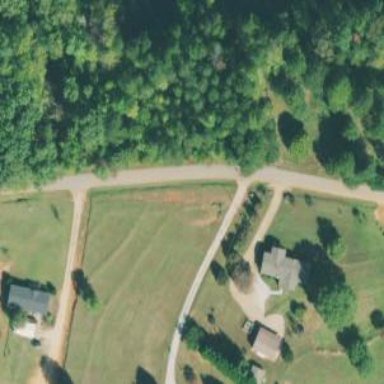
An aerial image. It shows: Residential road.